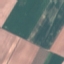
Land use / land cover: AnnualCrop